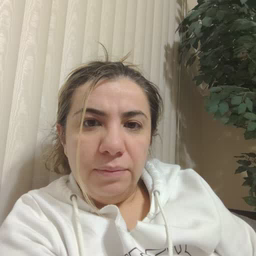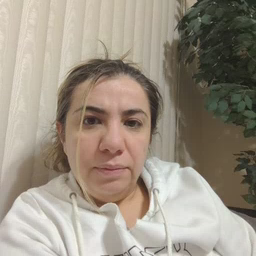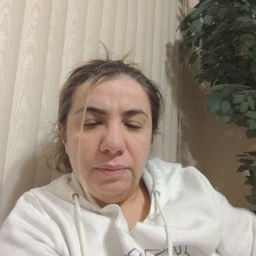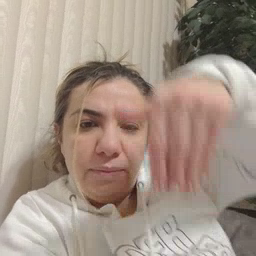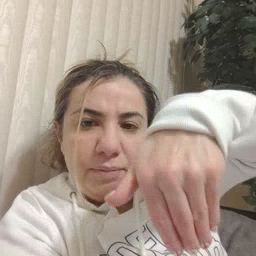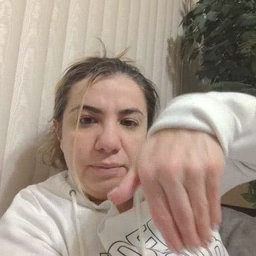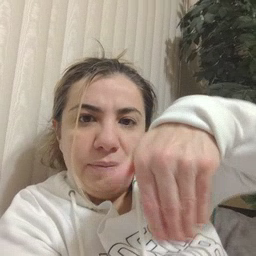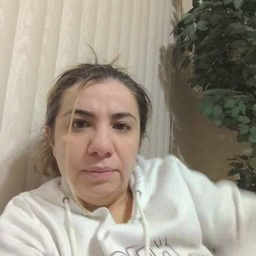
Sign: night